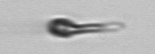
Label: Euglena